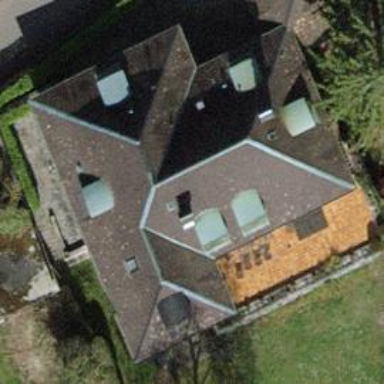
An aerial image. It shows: Detached building with hipped roof shape.